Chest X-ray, PA view. Patient: 34 years old, sex F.
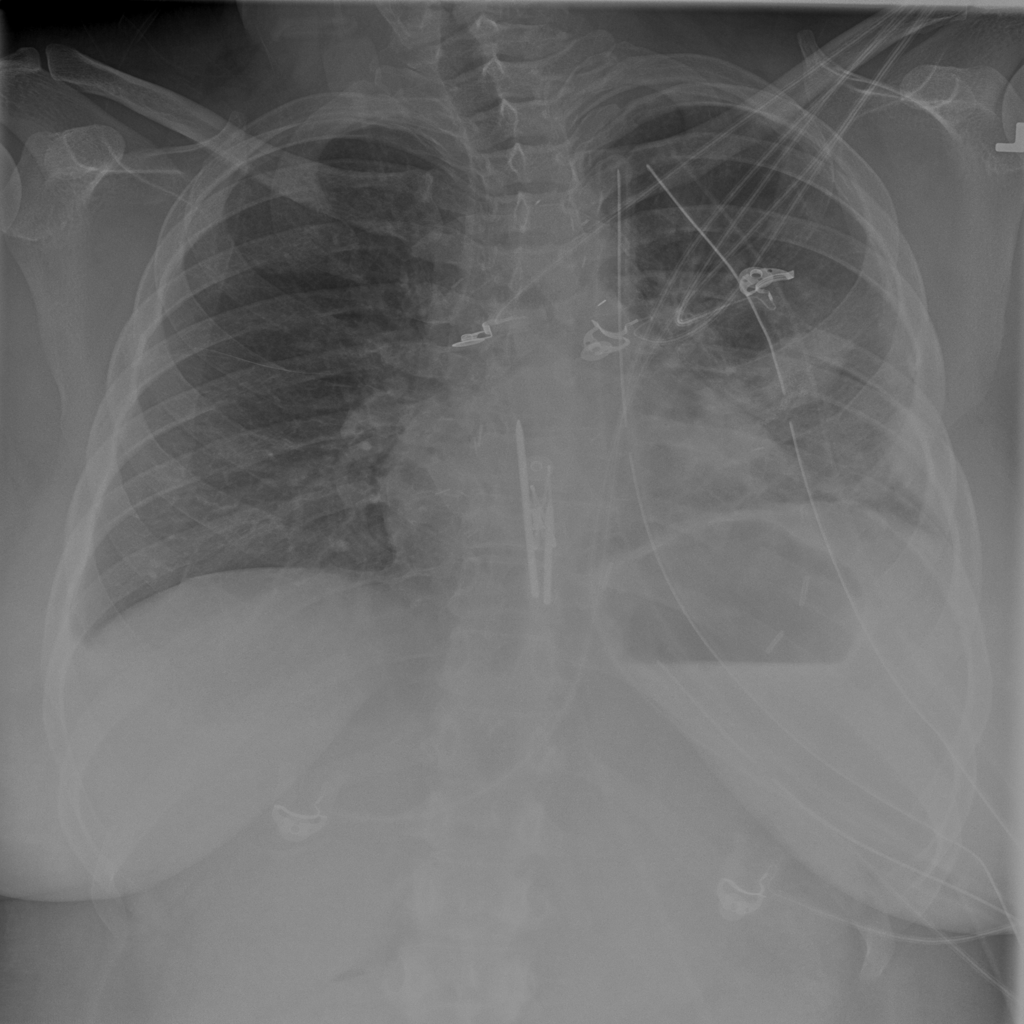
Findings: No Finding